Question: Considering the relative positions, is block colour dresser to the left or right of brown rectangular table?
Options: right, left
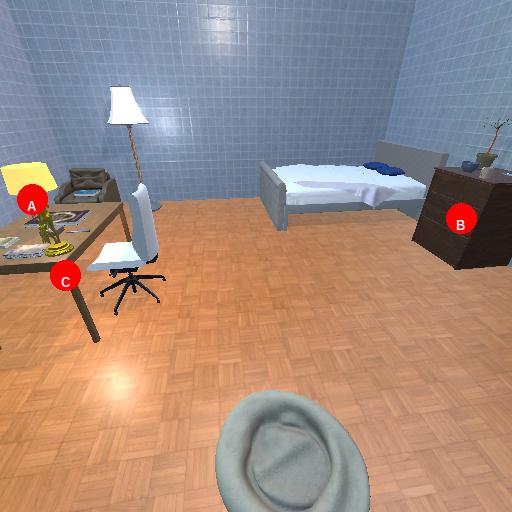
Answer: right